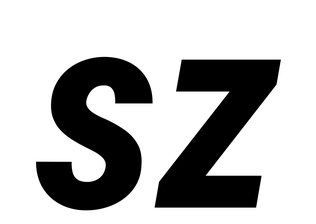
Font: Roboto-Italic_Condensed_Bold_Italic